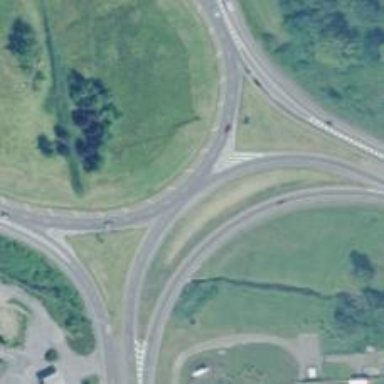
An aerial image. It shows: Primary highway intersecting roundabout.